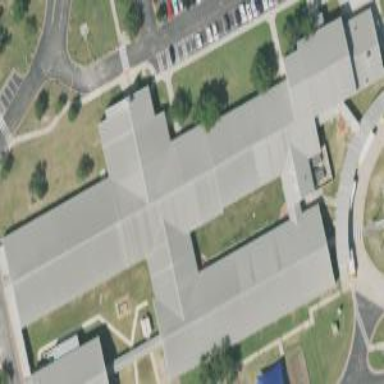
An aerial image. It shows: School building.